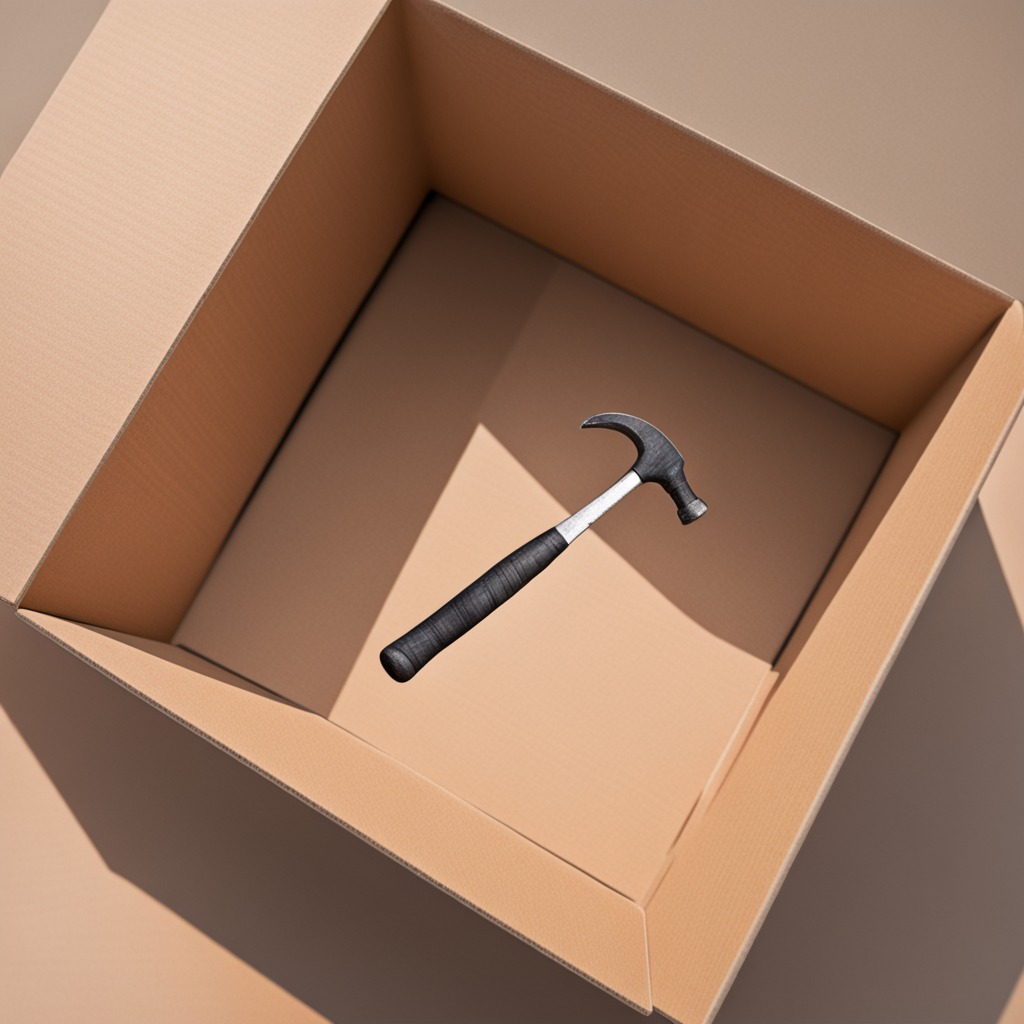
A hammer is lying on the cardboard box surface.